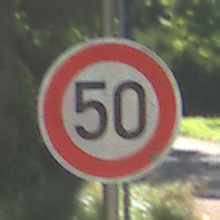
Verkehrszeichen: Geschwindigkeit50
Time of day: Midday
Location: Outdoor (RoadRail)
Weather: Clear
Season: NotSpecified
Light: Natural